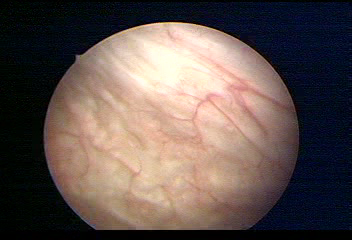
Modality: WLC
Class: Normal mucosa
Bladder cancer association: No